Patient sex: M
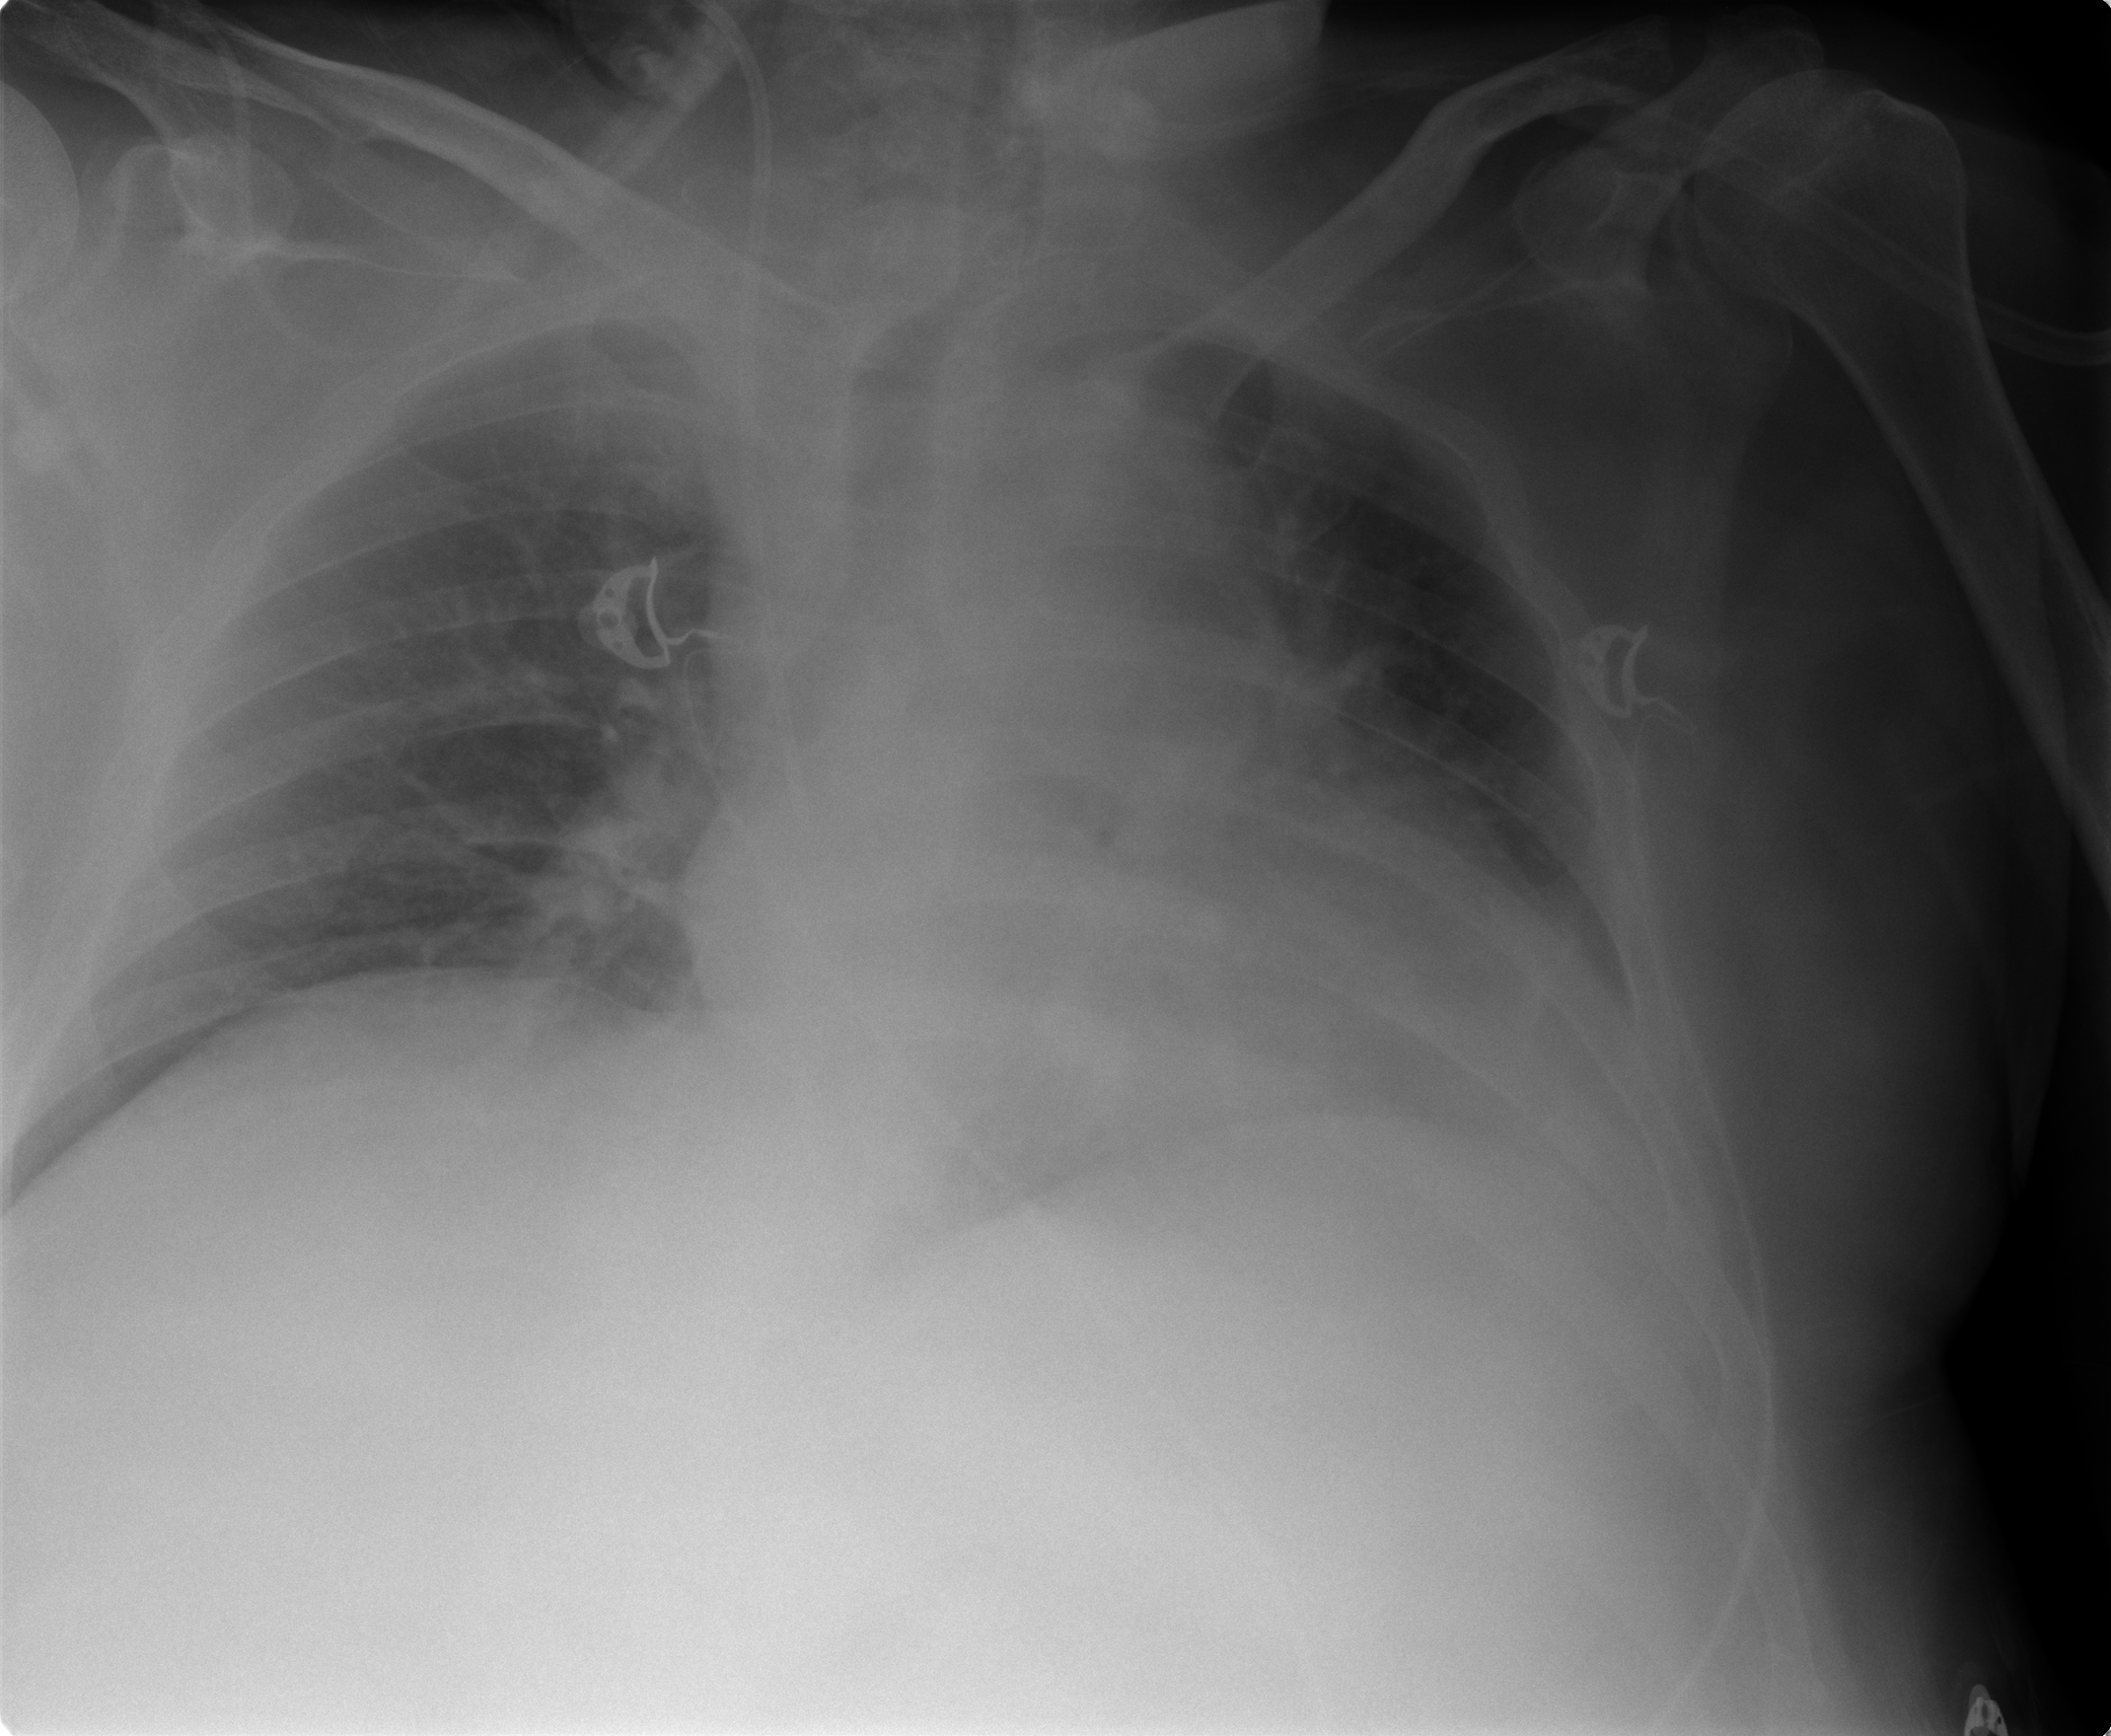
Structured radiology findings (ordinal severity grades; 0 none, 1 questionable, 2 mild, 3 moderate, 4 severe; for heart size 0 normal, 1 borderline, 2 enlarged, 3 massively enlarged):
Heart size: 2
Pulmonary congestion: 2
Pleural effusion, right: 0
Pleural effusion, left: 1
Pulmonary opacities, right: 0
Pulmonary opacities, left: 2
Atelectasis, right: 0
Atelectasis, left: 2